Question:
I have a chart control. It has 8 points(spots) in x axis, I need 30.
I went through all properties but can't find where to set that. Any tips?
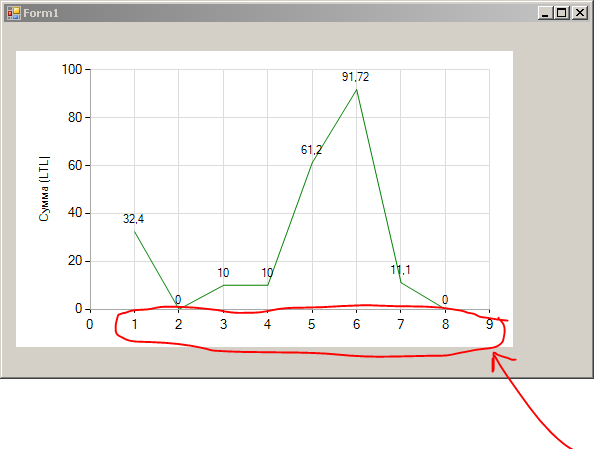
Answer: Try setting the AxisX properties of the chart:
'''
chart1.ChartAreas[0].AxisX.Interval = 1;
chart1.ChartAreas[0].AxisX.Minimum = 1;
chart1.ChartAreas[0].AxisX.Maximum = 30;
'''